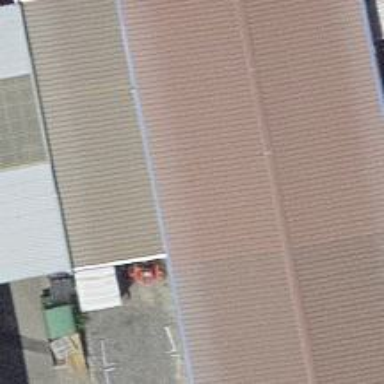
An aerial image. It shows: Industrial building.